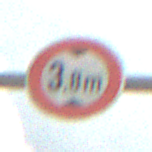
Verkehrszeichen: TatsaechlicheHoehe
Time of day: MorningAfternoon
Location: Outdoor (Suburban)
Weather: PartlyCloudy
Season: NotSpecified
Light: Natural